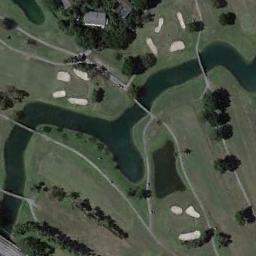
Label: golf_course